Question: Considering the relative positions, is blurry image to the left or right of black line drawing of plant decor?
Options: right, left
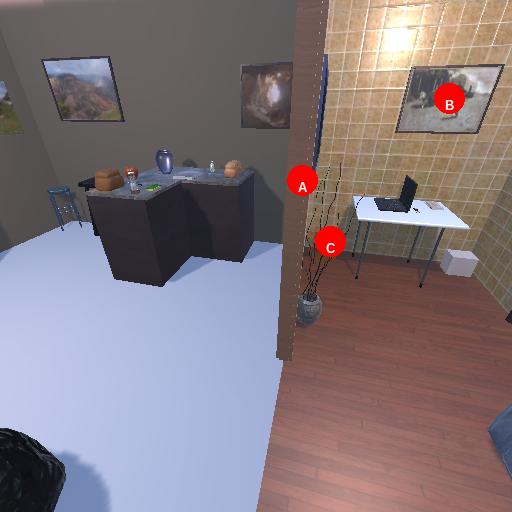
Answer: right